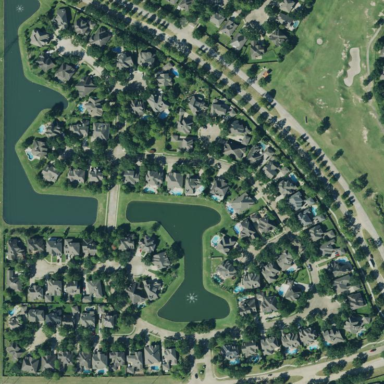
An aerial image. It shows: Residential area consisting of single-family homes.